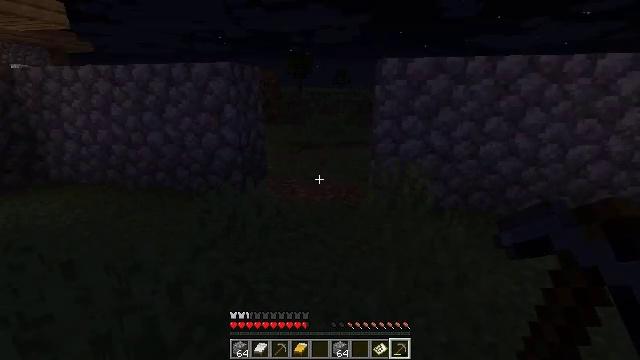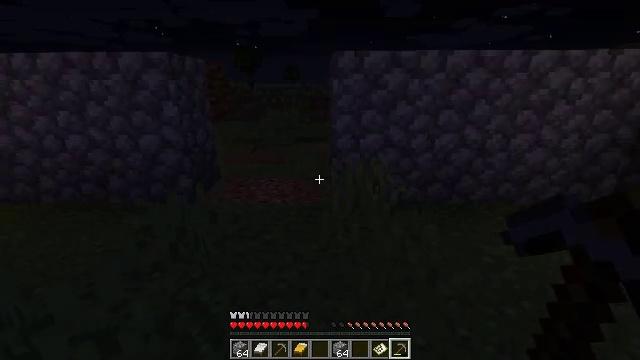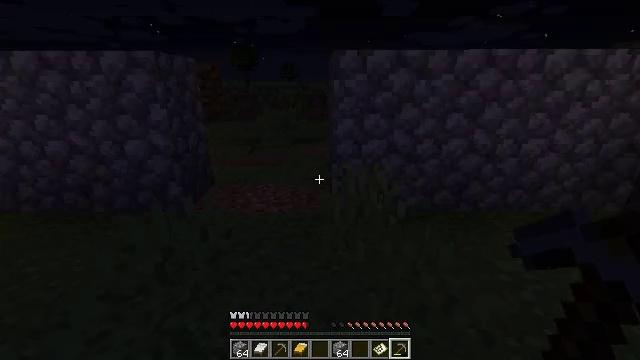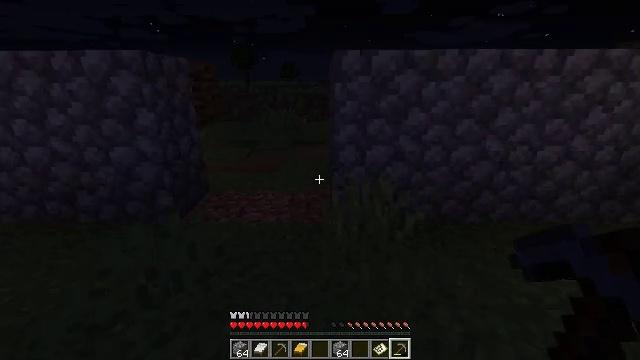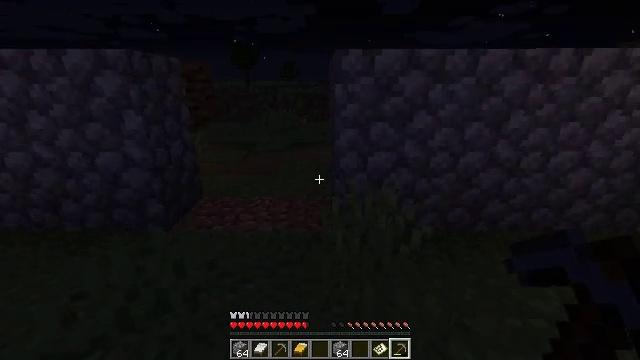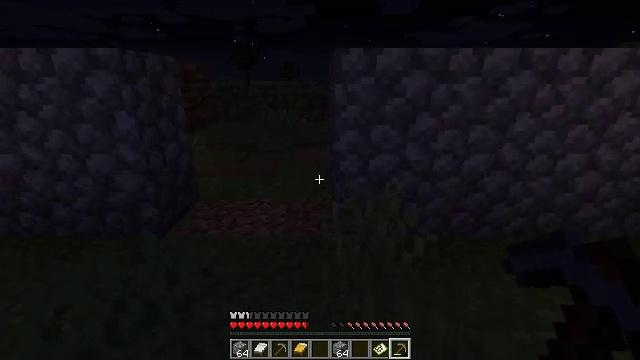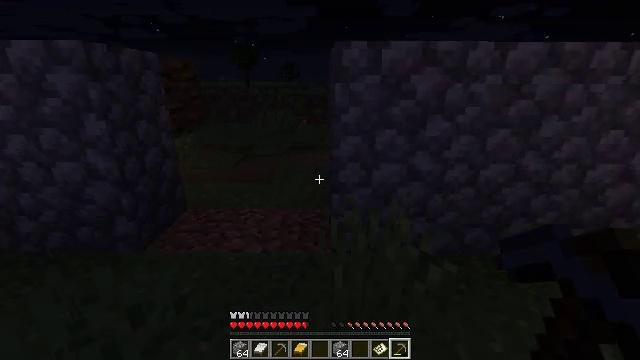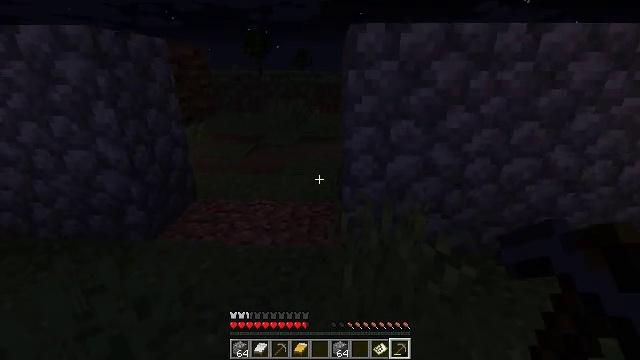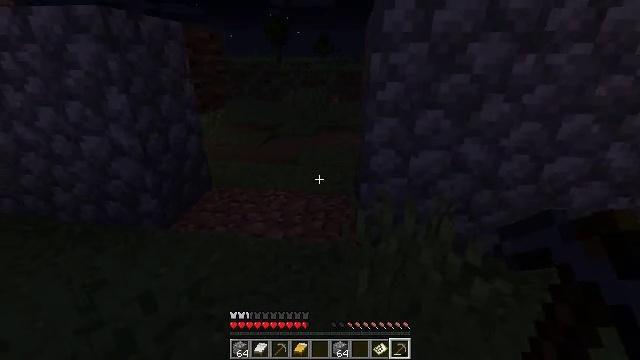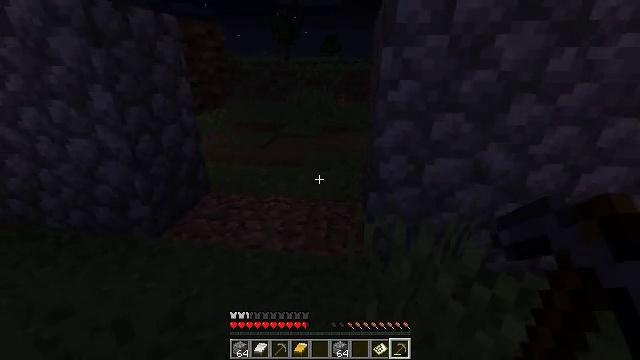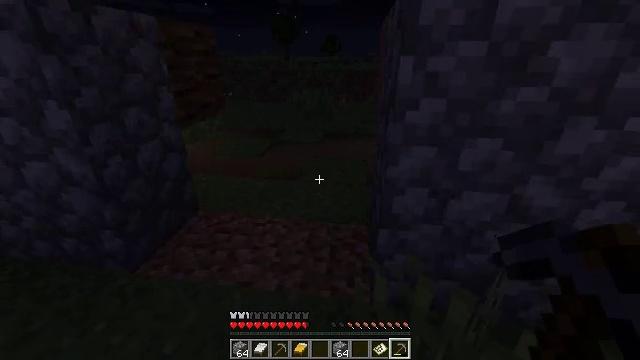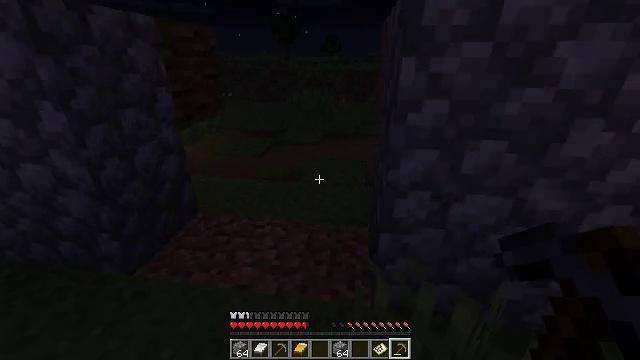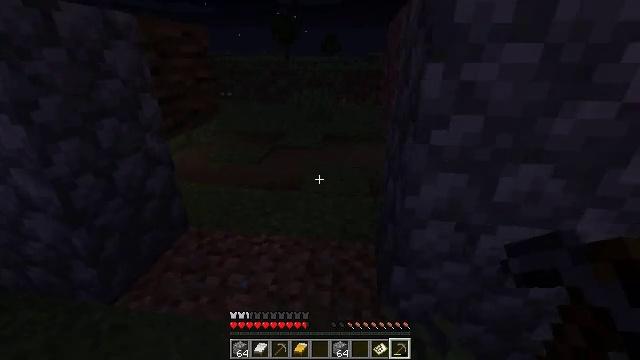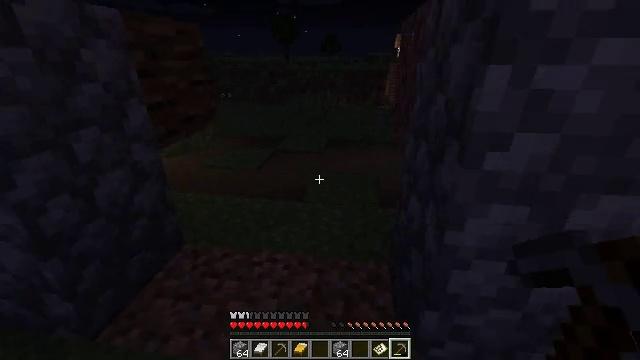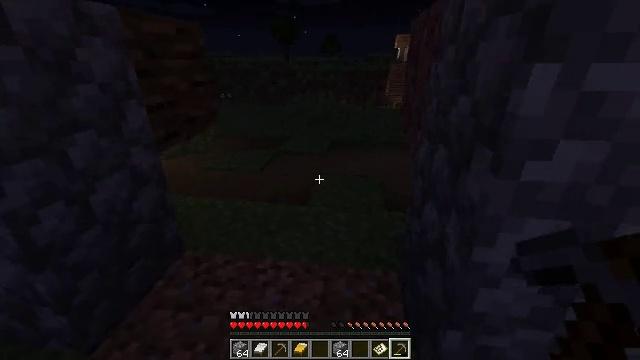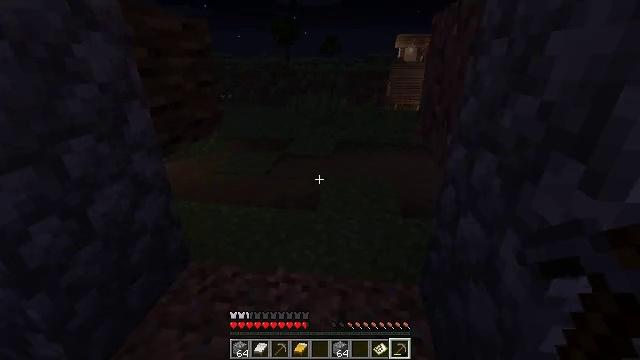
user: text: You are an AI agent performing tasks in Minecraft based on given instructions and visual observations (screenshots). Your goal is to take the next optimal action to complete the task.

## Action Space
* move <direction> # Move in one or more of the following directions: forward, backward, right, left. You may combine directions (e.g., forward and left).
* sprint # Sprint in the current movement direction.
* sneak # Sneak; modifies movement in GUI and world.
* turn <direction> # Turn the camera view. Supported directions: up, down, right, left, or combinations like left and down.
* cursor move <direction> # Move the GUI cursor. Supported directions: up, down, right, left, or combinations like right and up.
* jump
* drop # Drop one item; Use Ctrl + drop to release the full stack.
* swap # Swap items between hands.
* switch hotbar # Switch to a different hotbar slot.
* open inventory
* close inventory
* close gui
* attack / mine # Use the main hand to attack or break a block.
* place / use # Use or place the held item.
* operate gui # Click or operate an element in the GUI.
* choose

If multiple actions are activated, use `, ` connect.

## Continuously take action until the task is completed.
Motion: motion action
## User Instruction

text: Collect the oak door by breaking it.
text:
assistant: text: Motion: move forward, turn right
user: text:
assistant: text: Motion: move forward
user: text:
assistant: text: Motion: move forward
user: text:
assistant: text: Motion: move forward
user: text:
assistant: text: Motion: move forward
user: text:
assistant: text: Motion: move forward
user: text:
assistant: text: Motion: move forward, turn left and down
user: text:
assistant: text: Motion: move forward, turn left and down
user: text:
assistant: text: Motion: move forward, turn left
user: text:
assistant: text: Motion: move forward
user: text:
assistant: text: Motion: move forward
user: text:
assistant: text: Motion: move forward
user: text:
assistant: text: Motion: move forward and move left
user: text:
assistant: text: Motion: move forward and move left
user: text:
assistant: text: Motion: move forward and move left
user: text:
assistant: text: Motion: move forward and move left
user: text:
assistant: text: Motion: move forward and move left
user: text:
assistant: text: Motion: move forward
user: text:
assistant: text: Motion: move forward
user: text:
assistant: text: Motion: move forward, turn right and up
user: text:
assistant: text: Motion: move forward, turn right and up
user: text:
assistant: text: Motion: move forward, turn right
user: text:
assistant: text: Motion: move forward, turn right
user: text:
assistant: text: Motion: move forward, turn right
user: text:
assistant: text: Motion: move forward
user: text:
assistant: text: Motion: move forward
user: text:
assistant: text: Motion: move forward
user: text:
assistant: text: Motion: move forward
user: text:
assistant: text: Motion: move forward
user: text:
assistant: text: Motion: move forward